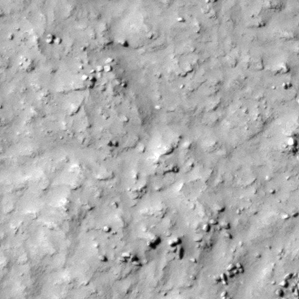
Label: non_frost